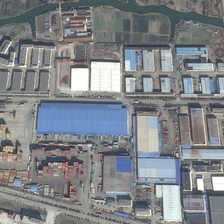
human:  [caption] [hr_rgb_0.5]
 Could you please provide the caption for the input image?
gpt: many buildings are near a river in an industrial area .

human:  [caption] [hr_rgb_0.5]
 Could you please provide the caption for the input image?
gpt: many buildings are near a river in an industrial area .

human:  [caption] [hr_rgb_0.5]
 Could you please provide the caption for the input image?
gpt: many buildings are near a river in an industrial area .

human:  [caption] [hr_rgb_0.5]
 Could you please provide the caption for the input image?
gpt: many buildings are near a river in an industrial area .

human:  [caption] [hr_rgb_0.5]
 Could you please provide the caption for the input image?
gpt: many buildings are near a river in an industrial area .